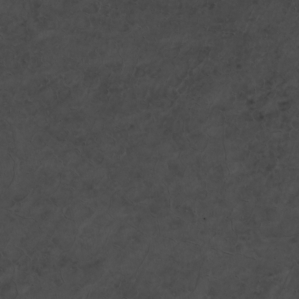
Label: non_frost